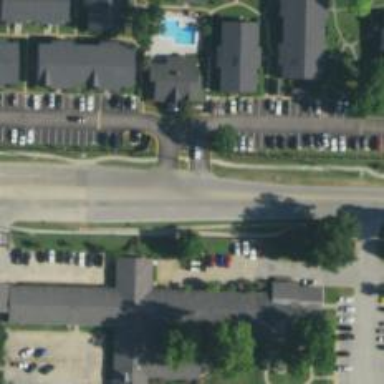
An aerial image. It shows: Tertiary road with separate sidewalk.